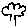
Label: tree